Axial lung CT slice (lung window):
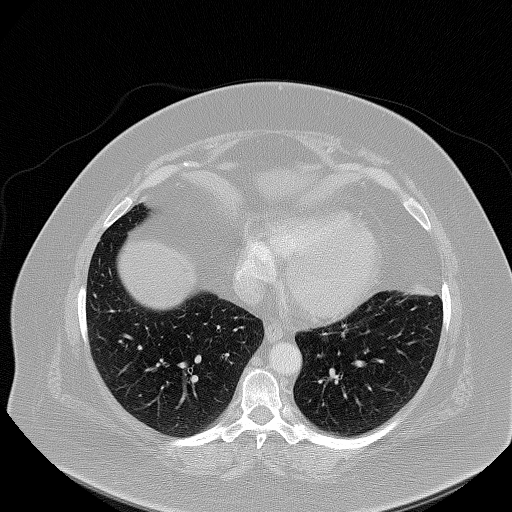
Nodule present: no